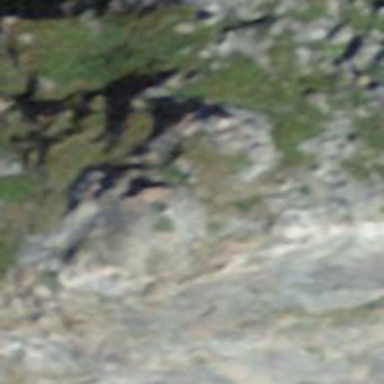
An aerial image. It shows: Cliff in nature.